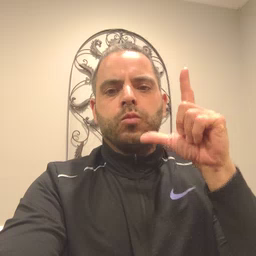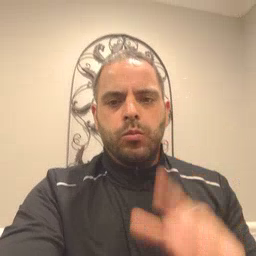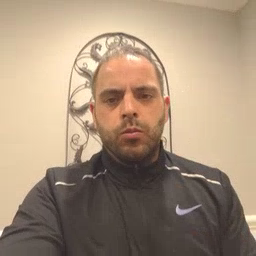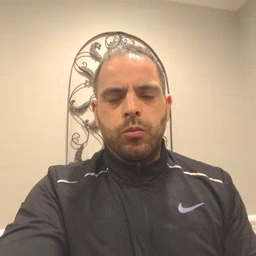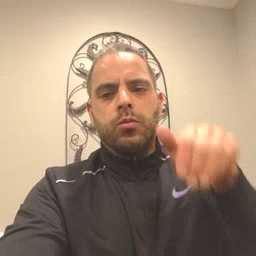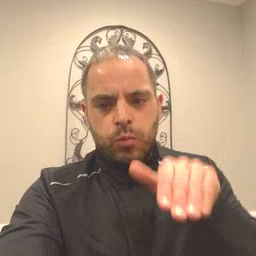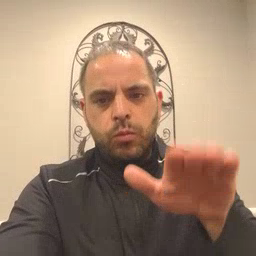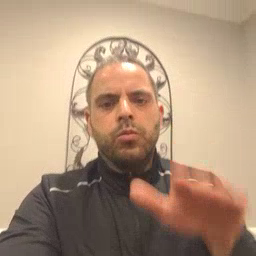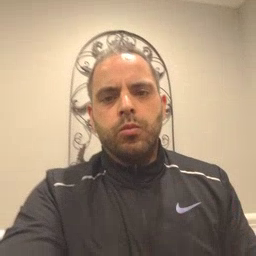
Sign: into